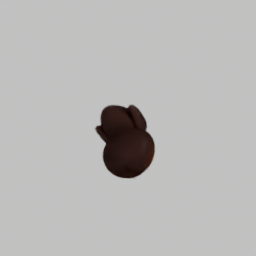
Label: animals